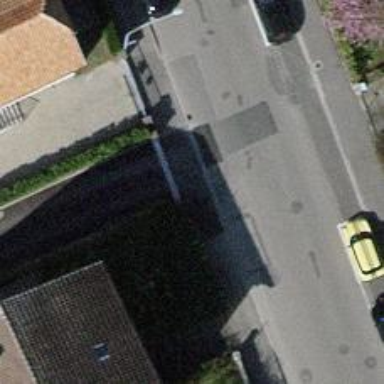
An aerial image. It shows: Asphalt sidewalk along the footway.